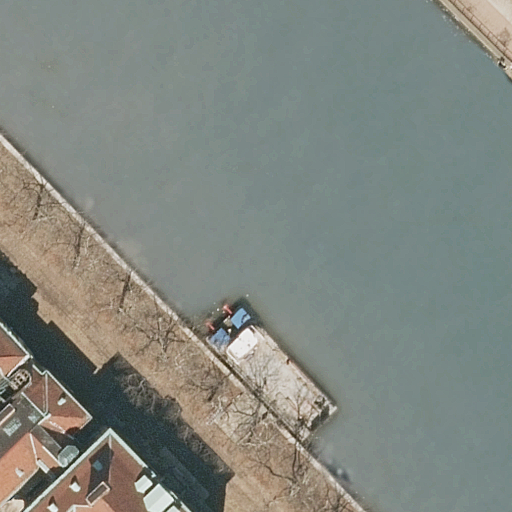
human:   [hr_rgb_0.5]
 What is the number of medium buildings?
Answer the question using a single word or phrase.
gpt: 0

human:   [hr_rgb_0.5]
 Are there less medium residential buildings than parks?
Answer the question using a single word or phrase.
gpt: yes

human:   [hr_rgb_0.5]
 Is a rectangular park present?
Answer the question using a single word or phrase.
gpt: yes

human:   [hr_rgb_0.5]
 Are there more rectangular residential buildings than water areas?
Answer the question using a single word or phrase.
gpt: no

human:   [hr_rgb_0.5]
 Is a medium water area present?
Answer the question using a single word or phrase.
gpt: no

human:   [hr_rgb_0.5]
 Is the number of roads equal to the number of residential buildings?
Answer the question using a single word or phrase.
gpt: yes

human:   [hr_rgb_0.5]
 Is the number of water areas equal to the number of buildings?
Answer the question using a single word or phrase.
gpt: no

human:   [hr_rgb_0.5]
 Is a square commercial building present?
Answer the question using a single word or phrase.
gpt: no

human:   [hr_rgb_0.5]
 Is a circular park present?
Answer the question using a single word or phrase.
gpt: no

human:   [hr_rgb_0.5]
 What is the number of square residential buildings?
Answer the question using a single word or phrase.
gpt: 0

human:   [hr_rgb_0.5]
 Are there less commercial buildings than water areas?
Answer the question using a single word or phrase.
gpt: yes

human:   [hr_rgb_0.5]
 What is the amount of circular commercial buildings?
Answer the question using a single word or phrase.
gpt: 0

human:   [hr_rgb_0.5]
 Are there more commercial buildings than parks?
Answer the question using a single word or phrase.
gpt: no

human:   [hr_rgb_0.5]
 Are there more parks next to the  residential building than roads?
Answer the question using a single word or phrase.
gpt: no

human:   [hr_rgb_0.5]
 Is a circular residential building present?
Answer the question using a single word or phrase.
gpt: no

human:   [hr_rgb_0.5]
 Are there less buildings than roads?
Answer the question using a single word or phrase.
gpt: no

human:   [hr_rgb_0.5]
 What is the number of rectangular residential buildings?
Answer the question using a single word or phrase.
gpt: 0

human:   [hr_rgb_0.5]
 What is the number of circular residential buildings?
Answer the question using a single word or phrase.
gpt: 0

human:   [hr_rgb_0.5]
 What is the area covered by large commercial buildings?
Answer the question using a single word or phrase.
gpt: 0m2

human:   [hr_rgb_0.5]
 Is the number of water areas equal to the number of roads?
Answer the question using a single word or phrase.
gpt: yes

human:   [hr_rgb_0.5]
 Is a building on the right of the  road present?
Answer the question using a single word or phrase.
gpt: no

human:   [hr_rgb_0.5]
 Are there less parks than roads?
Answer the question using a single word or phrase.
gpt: no

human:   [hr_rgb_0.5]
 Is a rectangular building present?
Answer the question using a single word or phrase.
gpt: no

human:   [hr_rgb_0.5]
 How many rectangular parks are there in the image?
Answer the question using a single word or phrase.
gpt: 1

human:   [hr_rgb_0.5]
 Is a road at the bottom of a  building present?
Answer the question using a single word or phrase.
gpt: no

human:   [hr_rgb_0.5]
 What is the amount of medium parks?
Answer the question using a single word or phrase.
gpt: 0

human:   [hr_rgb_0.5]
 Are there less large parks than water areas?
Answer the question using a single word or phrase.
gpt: no

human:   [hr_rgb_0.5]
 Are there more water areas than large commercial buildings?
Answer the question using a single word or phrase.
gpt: yes

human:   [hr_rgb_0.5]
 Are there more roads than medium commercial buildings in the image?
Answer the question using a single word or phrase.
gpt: yes

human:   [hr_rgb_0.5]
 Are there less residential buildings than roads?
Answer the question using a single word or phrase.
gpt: no

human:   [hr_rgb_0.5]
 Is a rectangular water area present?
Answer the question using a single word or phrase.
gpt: yes

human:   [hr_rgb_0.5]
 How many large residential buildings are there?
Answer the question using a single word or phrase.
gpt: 1

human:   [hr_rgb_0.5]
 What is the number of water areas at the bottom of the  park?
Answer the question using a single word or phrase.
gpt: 0

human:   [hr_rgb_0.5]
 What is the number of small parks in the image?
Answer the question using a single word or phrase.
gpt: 0

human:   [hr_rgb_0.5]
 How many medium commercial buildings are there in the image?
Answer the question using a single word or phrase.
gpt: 0

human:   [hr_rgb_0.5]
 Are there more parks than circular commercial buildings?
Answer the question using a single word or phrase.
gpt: yes